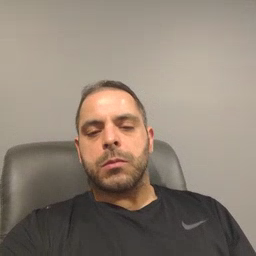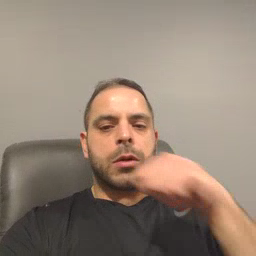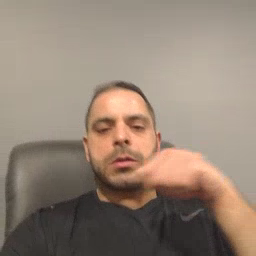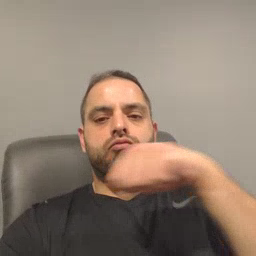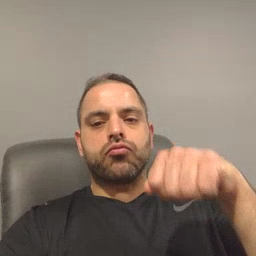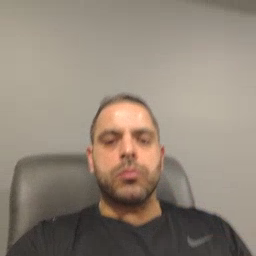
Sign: toothbrush